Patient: sex M, age 61
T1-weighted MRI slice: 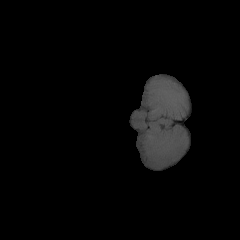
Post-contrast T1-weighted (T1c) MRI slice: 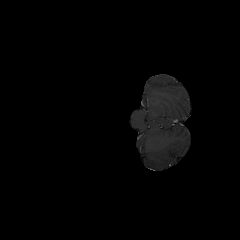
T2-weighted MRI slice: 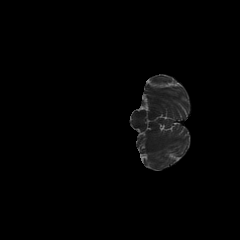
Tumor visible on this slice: no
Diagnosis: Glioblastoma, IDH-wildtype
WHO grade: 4